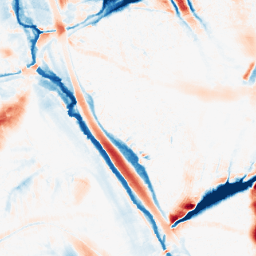
Category: morphological
Decomposition family: morphological_ellipse
Decomposition parameters: operation: average
width: 30
height: 50
Upsampling method: linear_exact
Upsampling parameters: scale: 8
Upsampling scale: 8